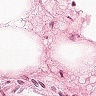
Metastatic tissue present: no